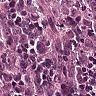
Metastatic tissue present: yes